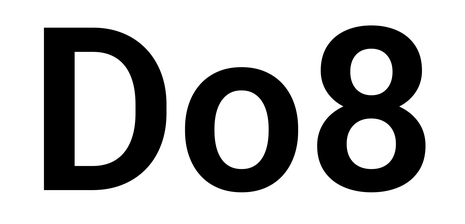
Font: Roboto_SemiBold